Interaction volume radius: 10 \u00c5
Interaction volume height: 15 \u00c5
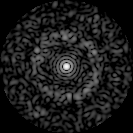
Disorder parameter: 0.8468